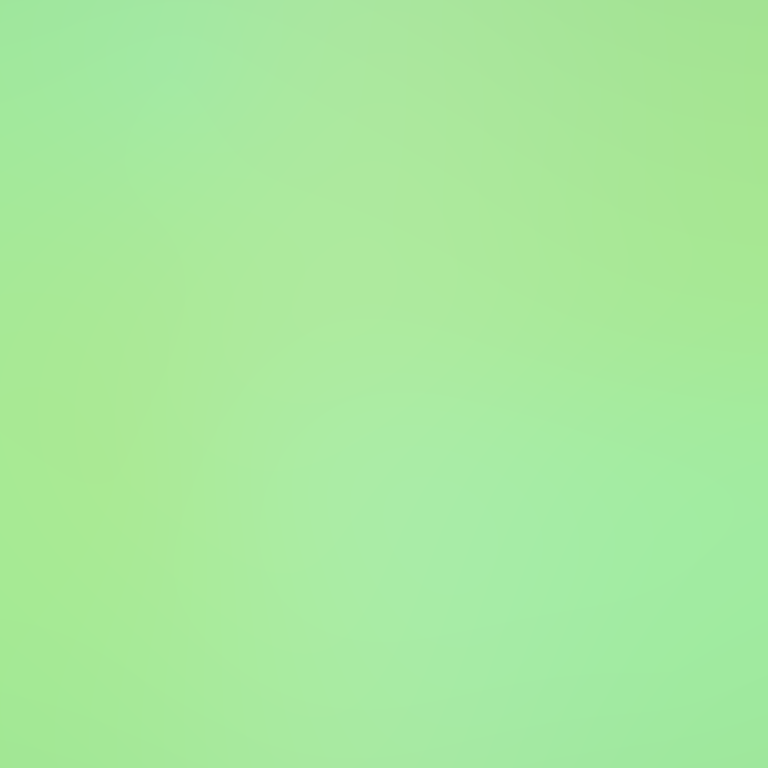
Abstract light effect, smooth gradient from soft green to light green, calm atmosphere, diffuse light, no room, no furniture, no objects.